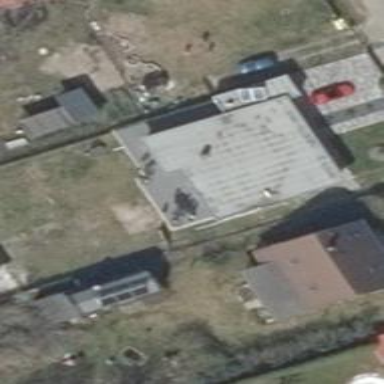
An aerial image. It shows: Detached building with flat roof.